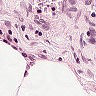
Metastatic tissue present: no